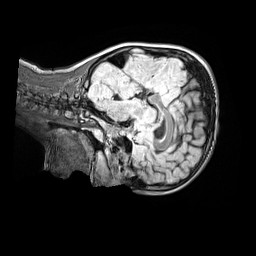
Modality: FLAIR
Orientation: sagittal
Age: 10
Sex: male
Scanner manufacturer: siemens
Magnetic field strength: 3 T
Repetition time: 5 s
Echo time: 0.388 s